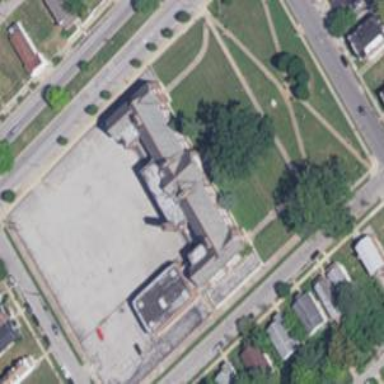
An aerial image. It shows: School building.